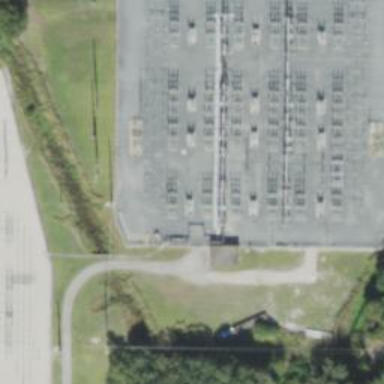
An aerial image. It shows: Switch used for power control.